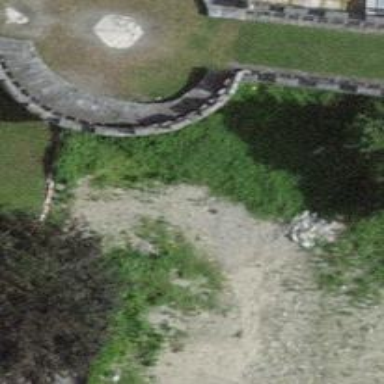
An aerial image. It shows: Historic city wall.